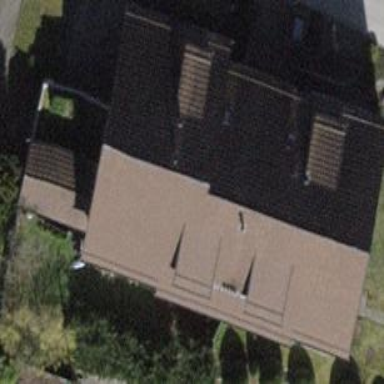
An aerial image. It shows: Building with tile roof.